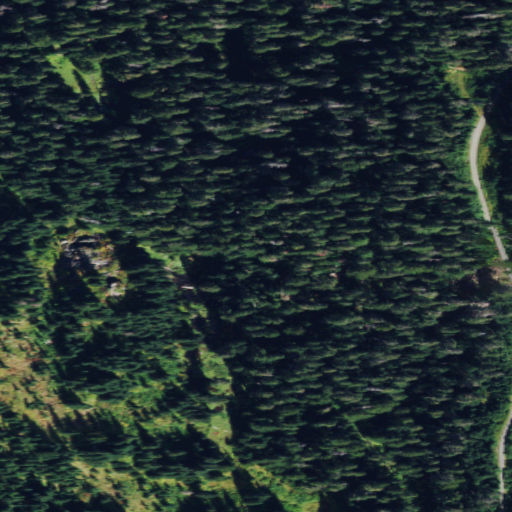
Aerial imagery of ridge(s) in Washington named Canyon Ridge containing evergreen forest and shrub